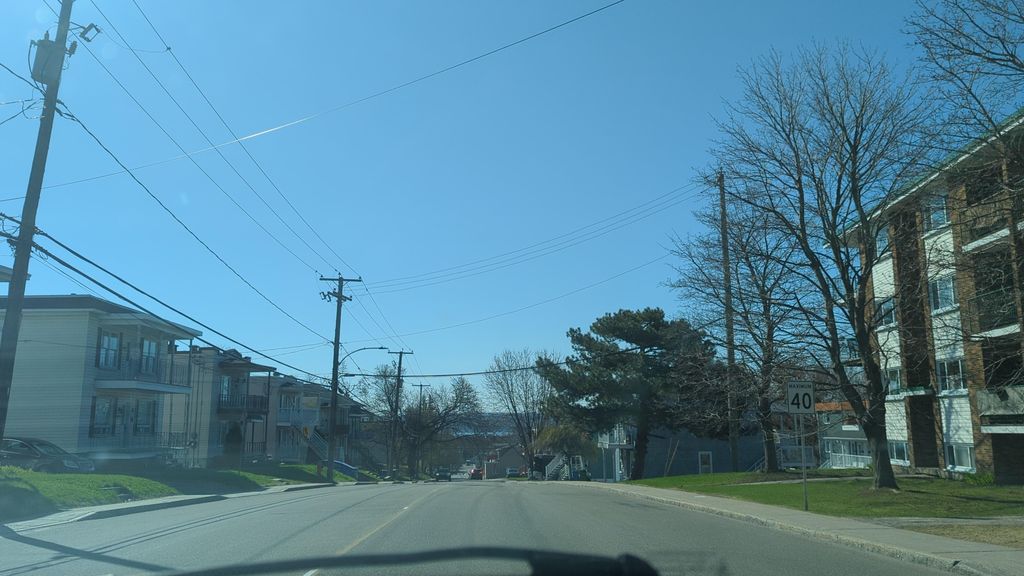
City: quebec_city